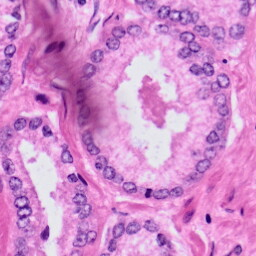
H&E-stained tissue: Prostate